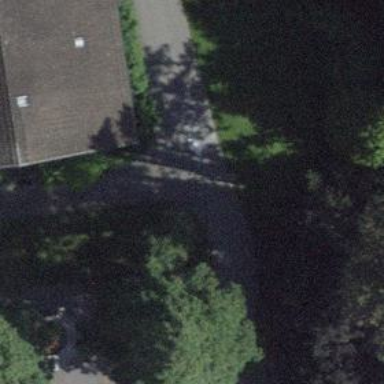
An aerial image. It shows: Asphalt footway.